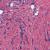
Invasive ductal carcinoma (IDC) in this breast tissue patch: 1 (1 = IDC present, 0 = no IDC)